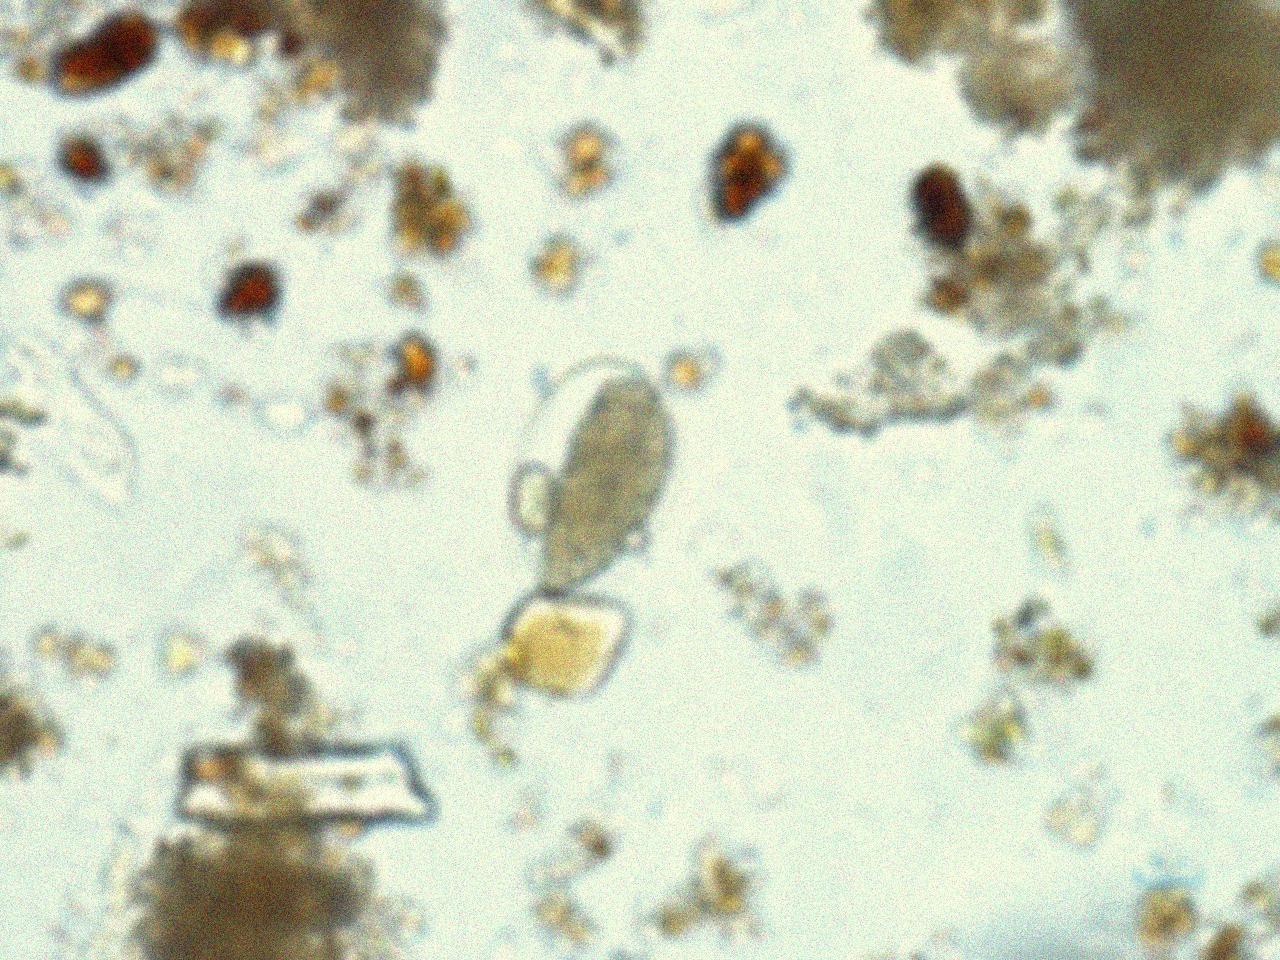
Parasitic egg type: Hookworm egg